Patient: sex M, age 51
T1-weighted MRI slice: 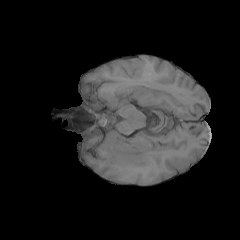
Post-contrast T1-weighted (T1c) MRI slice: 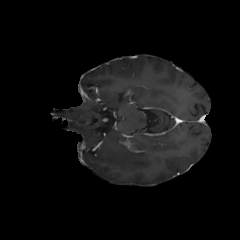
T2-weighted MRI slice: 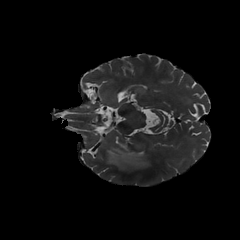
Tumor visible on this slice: yes
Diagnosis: Glioblastoma, IDH-wildtype
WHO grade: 4